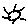
Label: sun